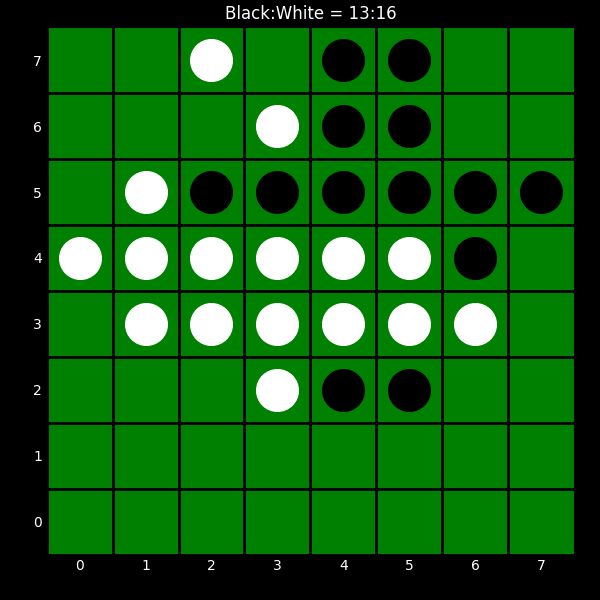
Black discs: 13
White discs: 16